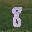
Label: 8